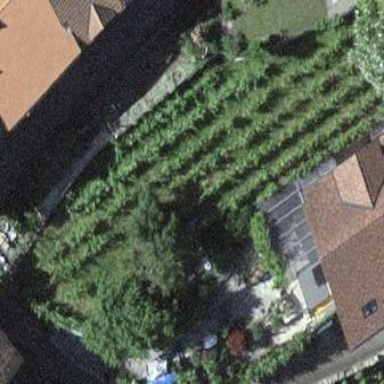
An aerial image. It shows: Beautiful vineyard in the countryside.